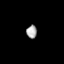
Tissue: prostate
Cell type: T cells
Senescence score: 0.2228
Nuclear area (px): 131
Mean DAPI intensity: 172.794